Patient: sex M, age 57
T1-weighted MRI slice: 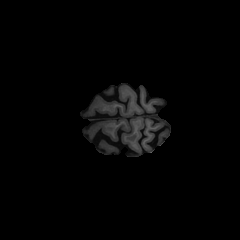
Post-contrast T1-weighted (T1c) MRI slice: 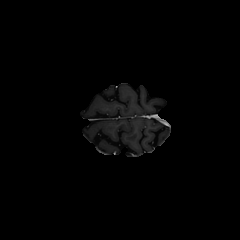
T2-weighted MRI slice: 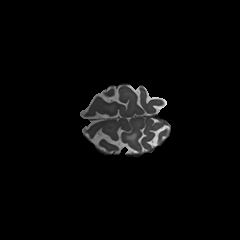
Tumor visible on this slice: yes
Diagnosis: Glioblastoma, IDH-wildtype
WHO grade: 4